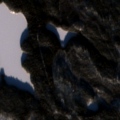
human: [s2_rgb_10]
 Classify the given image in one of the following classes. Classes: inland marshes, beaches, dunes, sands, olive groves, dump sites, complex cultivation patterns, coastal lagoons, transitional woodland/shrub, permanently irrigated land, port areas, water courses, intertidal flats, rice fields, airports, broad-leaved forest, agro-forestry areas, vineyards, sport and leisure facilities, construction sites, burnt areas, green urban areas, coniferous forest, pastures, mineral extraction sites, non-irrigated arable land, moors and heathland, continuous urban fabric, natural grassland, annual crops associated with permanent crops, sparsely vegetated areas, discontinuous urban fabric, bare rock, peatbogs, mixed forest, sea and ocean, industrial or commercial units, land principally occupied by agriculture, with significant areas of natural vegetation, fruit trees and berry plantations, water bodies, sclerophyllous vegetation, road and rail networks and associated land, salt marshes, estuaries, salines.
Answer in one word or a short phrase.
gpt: coniferous forest, water bodies